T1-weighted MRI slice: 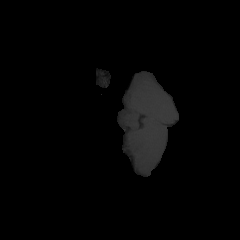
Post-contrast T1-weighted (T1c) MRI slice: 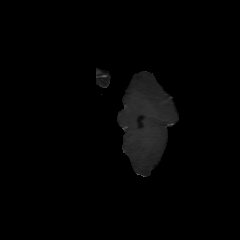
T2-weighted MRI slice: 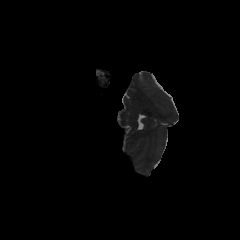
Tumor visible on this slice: no